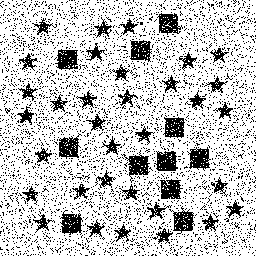
Squares: 11
Triangles: 0
Stars: 33
Total shapes: 44